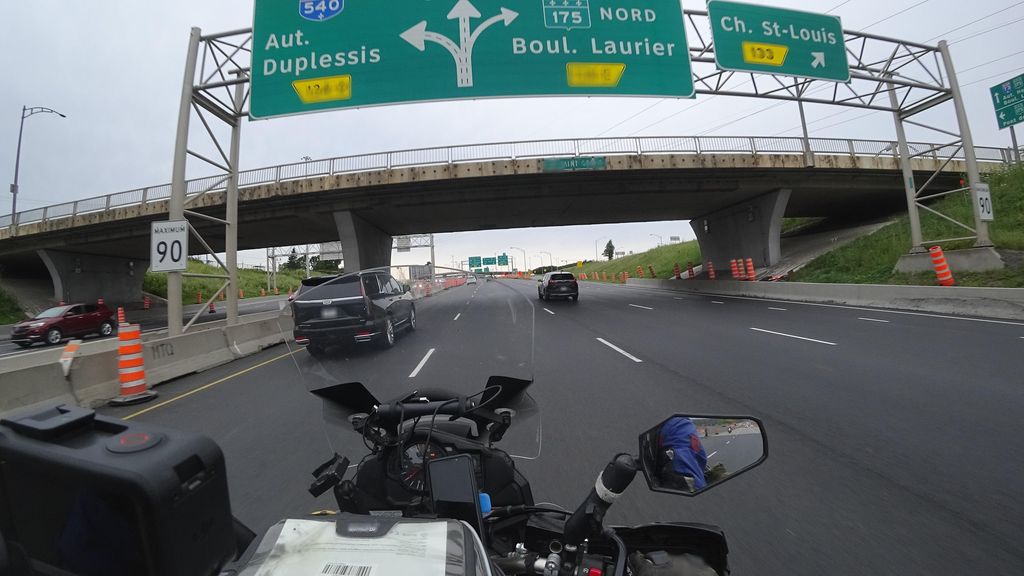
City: quebec_city